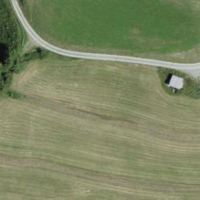
EUNIS habitat code: 26
Species observed at this site:
Cirsium erisithales
Geranium pyrenaicum
Lamium album
Salvia pratensis
Allium oleraceum
Neottia nidus-avis
Lysandra bellargus
Arctium tomentosum